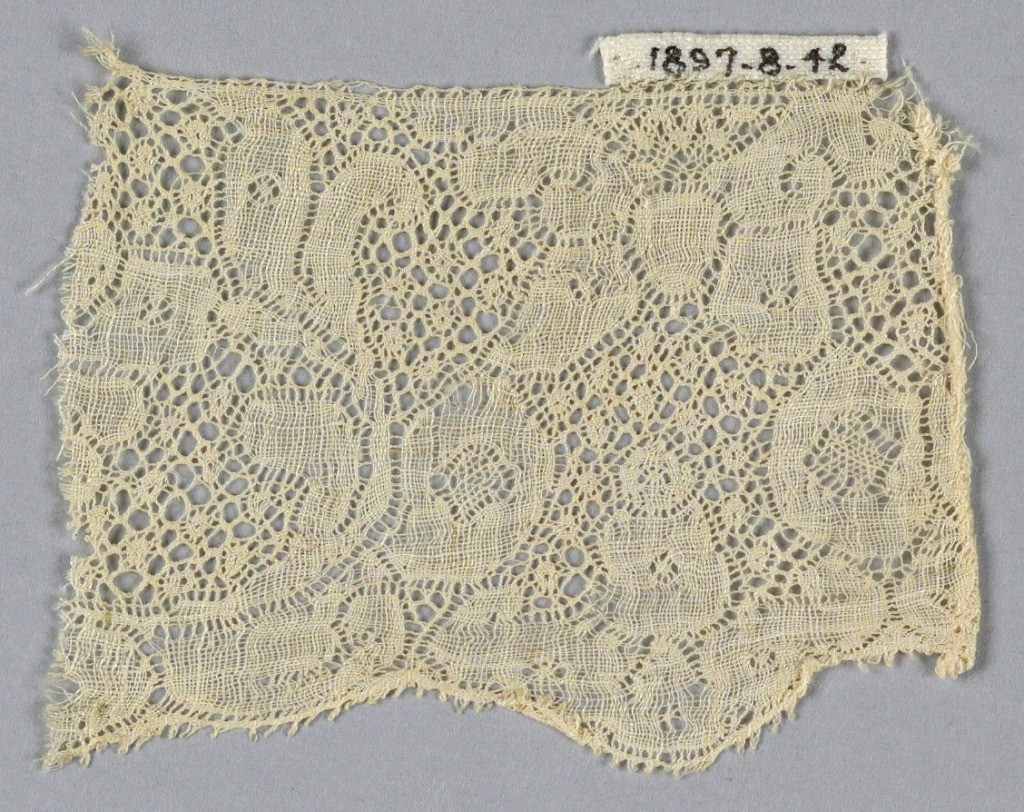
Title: Fragment
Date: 18th century
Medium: linen Technique: bobbin lace
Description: Fragment of Binche lace with symmetrical floral design. "Fond de neige" ground.